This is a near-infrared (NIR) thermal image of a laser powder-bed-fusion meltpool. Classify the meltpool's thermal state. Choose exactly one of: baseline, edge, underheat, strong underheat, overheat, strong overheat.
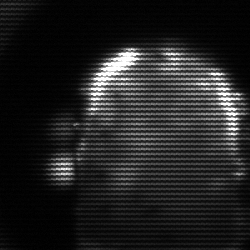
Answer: baseline